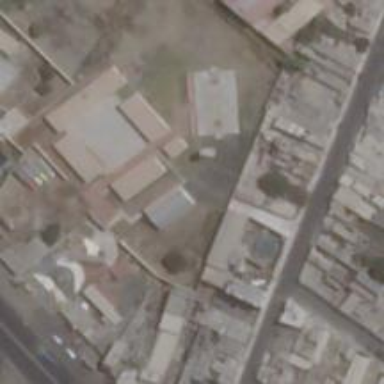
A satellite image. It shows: School.